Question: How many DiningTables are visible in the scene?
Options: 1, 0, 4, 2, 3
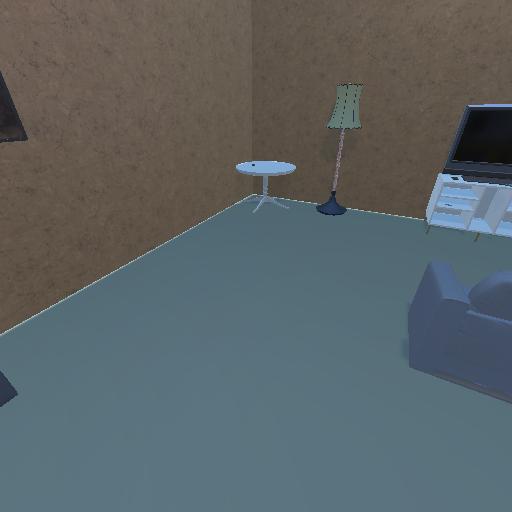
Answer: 1